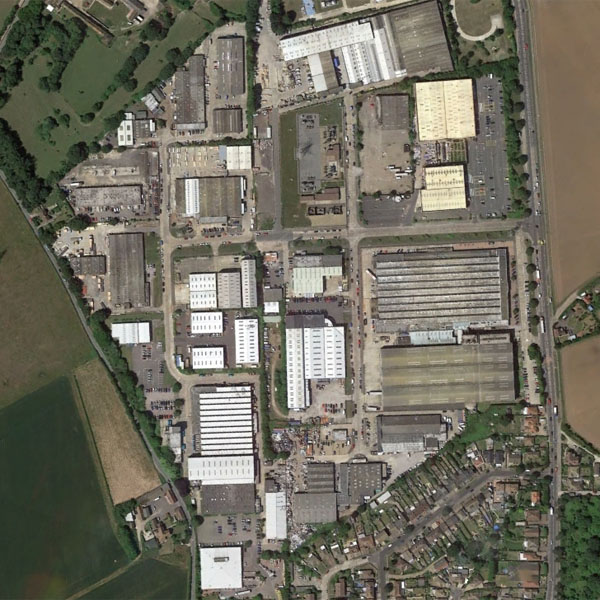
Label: Industrial